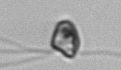
Label: flagellate_morphotype1